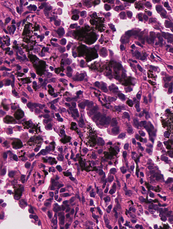
Tumor epithelial tissue: yes
Tumor-associated stroma tissue: yes
Normal tissue: no